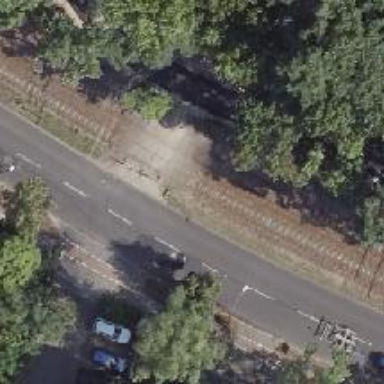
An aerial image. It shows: Tram crossing on the railway.